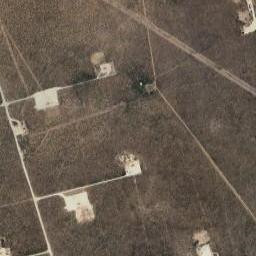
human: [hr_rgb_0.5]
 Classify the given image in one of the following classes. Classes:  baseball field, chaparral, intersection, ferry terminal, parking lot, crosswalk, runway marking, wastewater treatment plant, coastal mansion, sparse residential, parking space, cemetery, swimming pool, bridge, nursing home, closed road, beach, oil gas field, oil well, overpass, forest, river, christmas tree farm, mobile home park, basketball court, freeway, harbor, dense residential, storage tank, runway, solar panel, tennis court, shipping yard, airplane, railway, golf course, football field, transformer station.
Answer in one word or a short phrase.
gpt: oil gas field